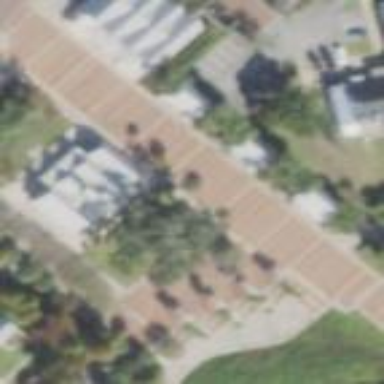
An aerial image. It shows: Pedestrian road.